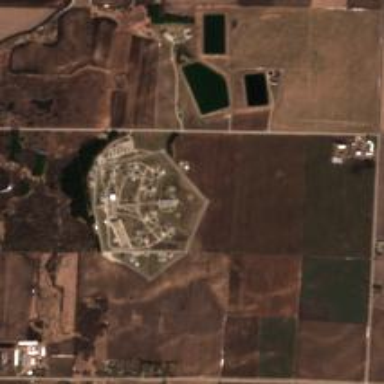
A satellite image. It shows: Prison.